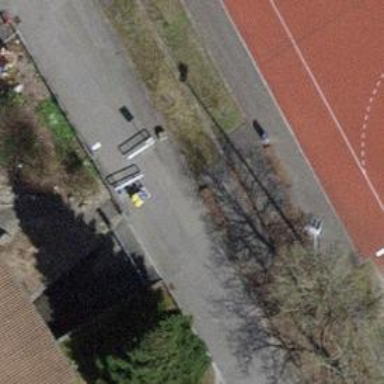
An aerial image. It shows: Cycle barrier.